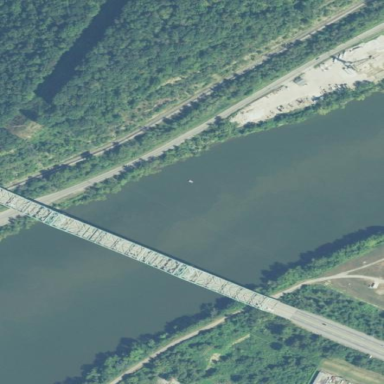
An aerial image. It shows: Man-made bridge.